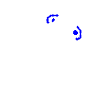
Particle: electron